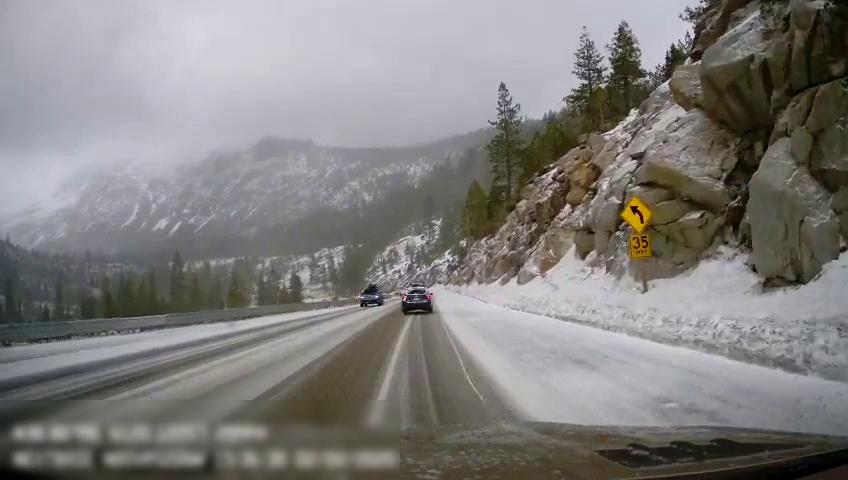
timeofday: Day
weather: Snowy
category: Drivable Space
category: Vehicles | Truck
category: Vehicles | Car
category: Traffic | Signs
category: Traffic | Signs